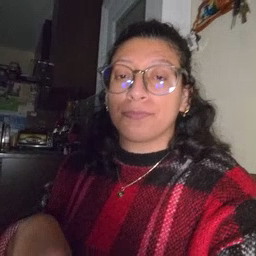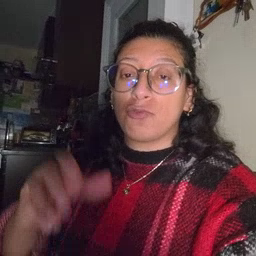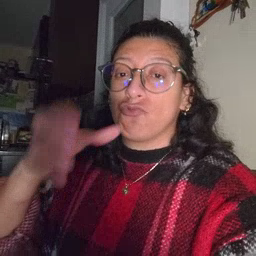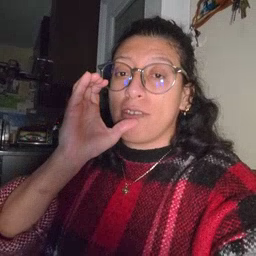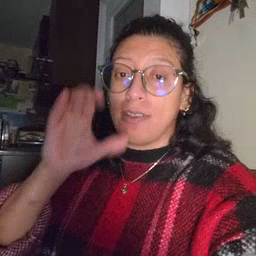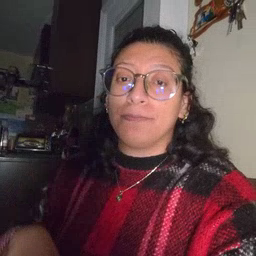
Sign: drink